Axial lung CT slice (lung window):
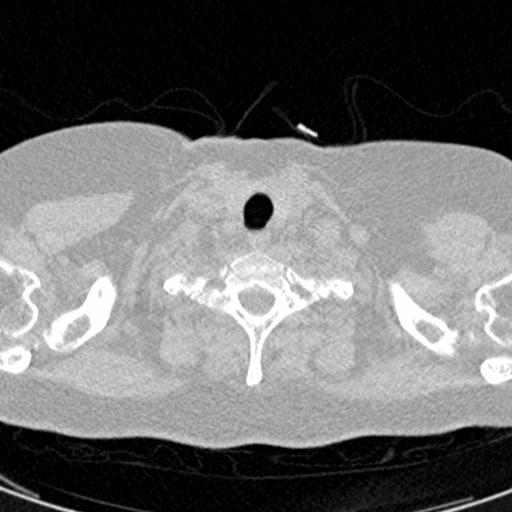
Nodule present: no